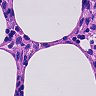
Metastatic tissue present: no